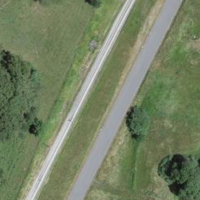
EUNIS habitat code: 52
Species observed at this site:
Falco tinnunculus